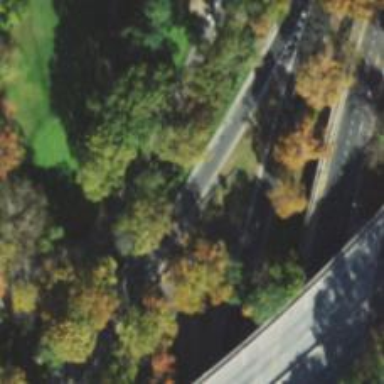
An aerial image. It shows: Asphalt motorway link.